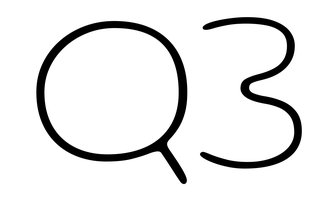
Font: Gluten_Thin